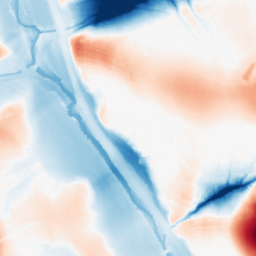
Category: morphological
Decomposition family: tophat_combined
Decomposition parameters: size: 50
Upsampling method: bicubic_16x
Upsampling parameters: scale: 16
Upsampling scale: 16